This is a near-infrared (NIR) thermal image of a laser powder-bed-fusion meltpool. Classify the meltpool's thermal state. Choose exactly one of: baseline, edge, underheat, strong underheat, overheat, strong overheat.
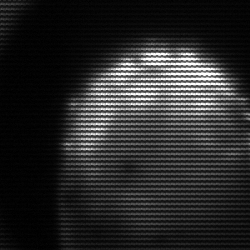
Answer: edge